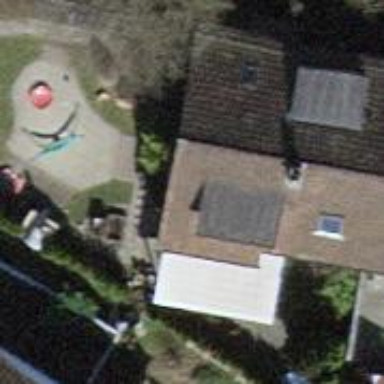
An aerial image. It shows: Terrace building with gabled roof.